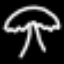
Label: palm tree